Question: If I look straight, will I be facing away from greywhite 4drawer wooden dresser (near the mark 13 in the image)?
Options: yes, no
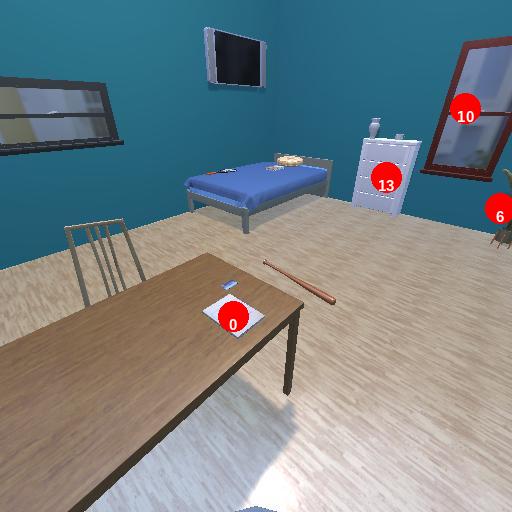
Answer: yes